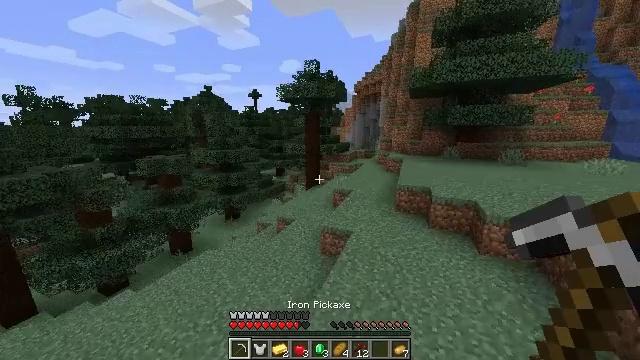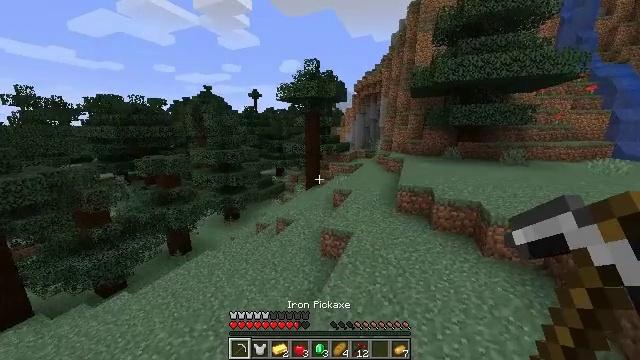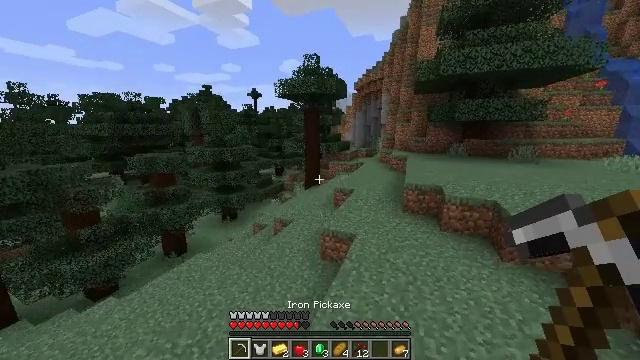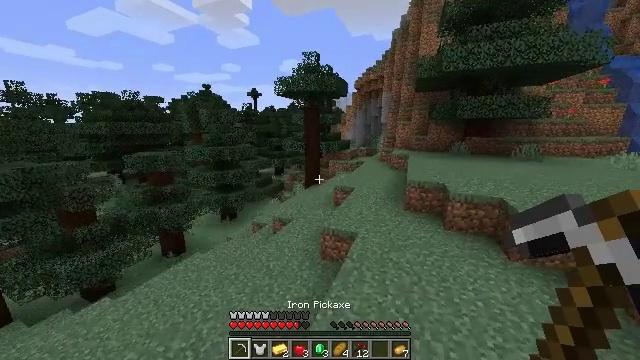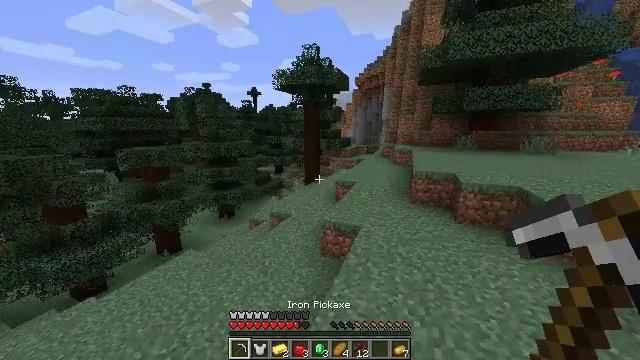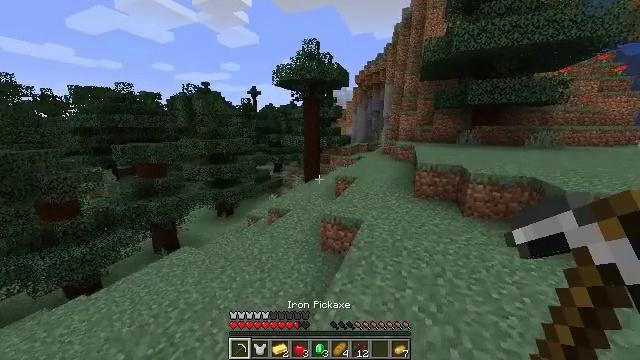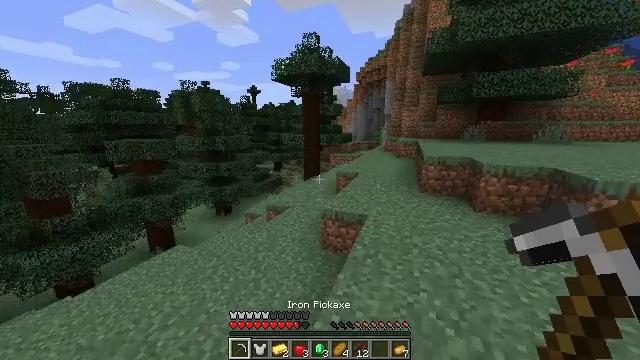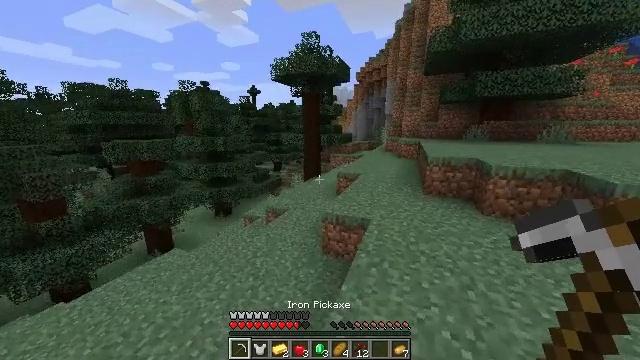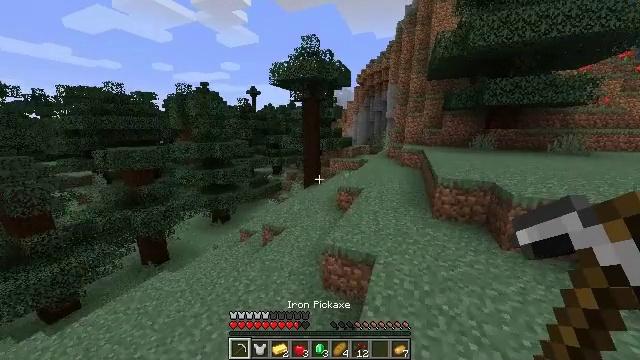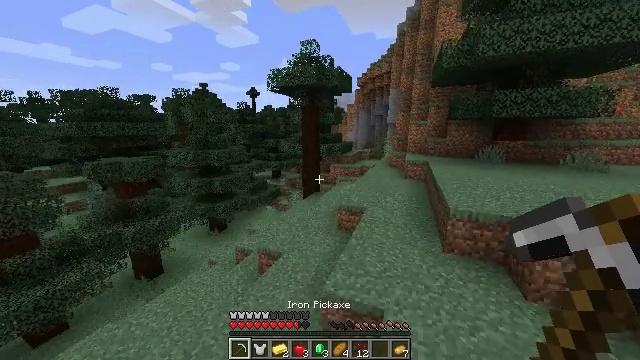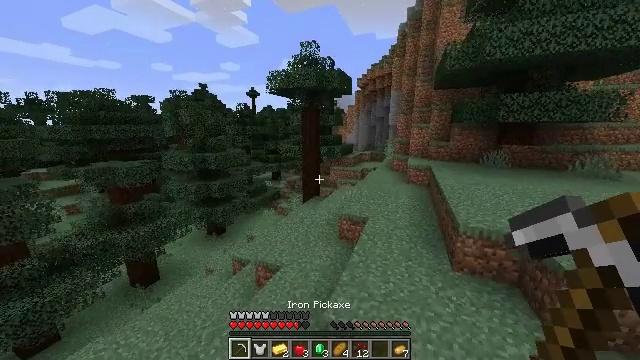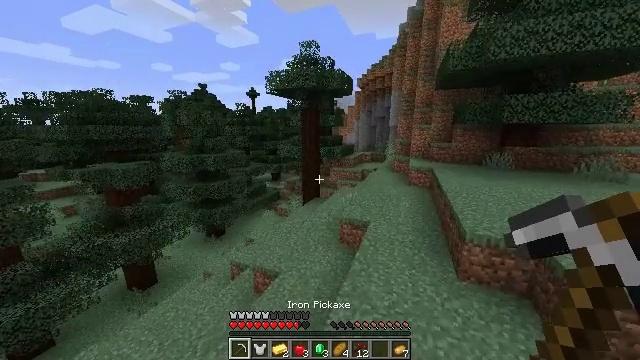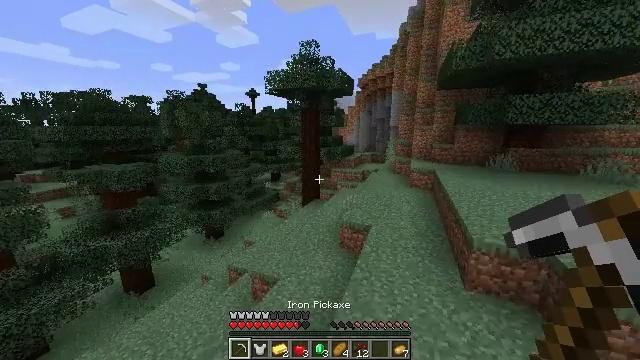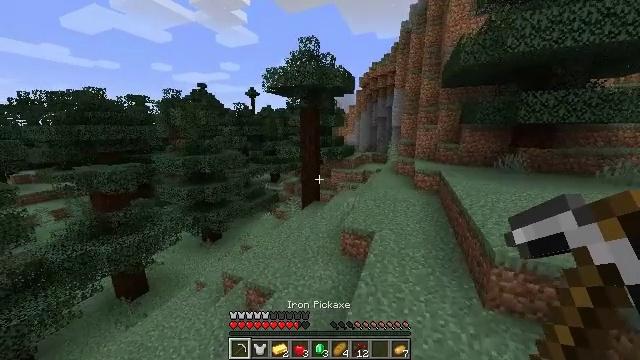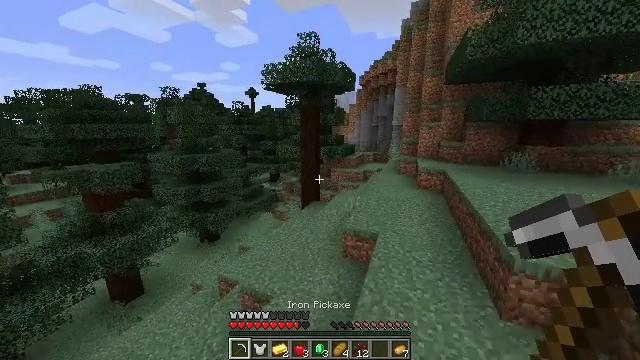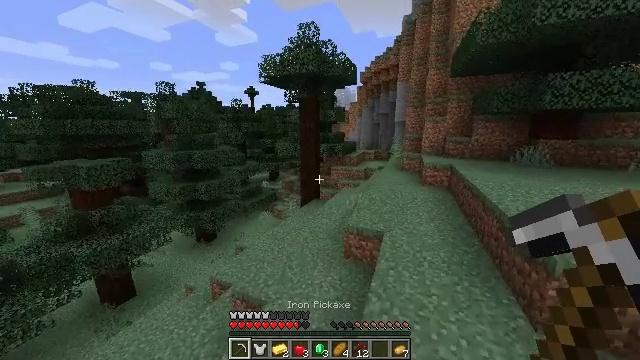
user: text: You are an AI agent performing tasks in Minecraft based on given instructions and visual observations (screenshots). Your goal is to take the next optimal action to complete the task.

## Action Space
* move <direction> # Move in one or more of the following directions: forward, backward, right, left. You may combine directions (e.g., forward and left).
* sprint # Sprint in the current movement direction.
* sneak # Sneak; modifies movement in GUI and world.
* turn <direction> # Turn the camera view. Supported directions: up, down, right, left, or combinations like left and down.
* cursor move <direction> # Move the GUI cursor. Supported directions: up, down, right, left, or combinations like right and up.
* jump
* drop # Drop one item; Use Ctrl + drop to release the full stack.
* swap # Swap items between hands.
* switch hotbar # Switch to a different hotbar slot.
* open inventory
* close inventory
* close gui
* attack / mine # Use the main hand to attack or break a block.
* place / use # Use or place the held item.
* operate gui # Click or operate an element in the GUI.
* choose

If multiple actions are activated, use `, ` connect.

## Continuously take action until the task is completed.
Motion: motion action
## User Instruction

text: Gather materials from the sweet berry bush.
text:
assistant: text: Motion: move forward, sprint, jump
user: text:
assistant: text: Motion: move forward, sprint, jump
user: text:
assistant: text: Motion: move forward, sprint, jump
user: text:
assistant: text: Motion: move forward, sprint, jump
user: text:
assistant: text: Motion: move forward, sprint, jump
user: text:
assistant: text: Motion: move forward, sprint, jump
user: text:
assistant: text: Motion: move forward, sprint, jump
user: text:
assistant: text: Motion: move forward, sprint, jump
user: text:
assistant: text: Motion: move forward, sprint, jump
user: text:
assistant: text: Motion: move forward, sprint, jump
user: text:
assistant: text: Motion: move forward, sprint, jump
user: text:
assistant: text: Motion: move forward, sprint, jump
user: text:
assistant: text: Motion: move forward, sprint, jump
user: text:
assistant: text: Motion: move forward, sprint, jump
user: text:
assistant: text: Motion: move forward, sprint, jump
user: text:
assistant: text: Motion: move forward, sprint, jump
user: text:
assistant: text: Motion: move forward, sprint, jump
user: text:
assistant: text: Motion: move forward, sprint, jump
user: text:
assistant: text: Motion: move forward, sprint, jump
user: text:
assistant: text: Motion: move forward, sprint, jump
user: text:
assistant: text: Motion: move forward, sprint, jump
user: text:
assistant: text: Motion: move forward, sprint, jump
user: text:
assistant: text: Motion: move forward, sprint, jump
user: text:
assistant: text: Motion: move forward, sprint, jump
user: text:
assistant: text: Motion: move forward, sprint, jump
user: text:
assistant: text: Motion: move forward, sprint, jump
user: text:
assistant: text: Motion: move forward, sprint, jump
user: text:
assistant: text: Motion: move forward, sprint, jump
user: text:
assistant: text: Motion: move forward, sprint, jump
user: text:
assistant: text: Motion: move forward, sprint, jump